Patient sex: F
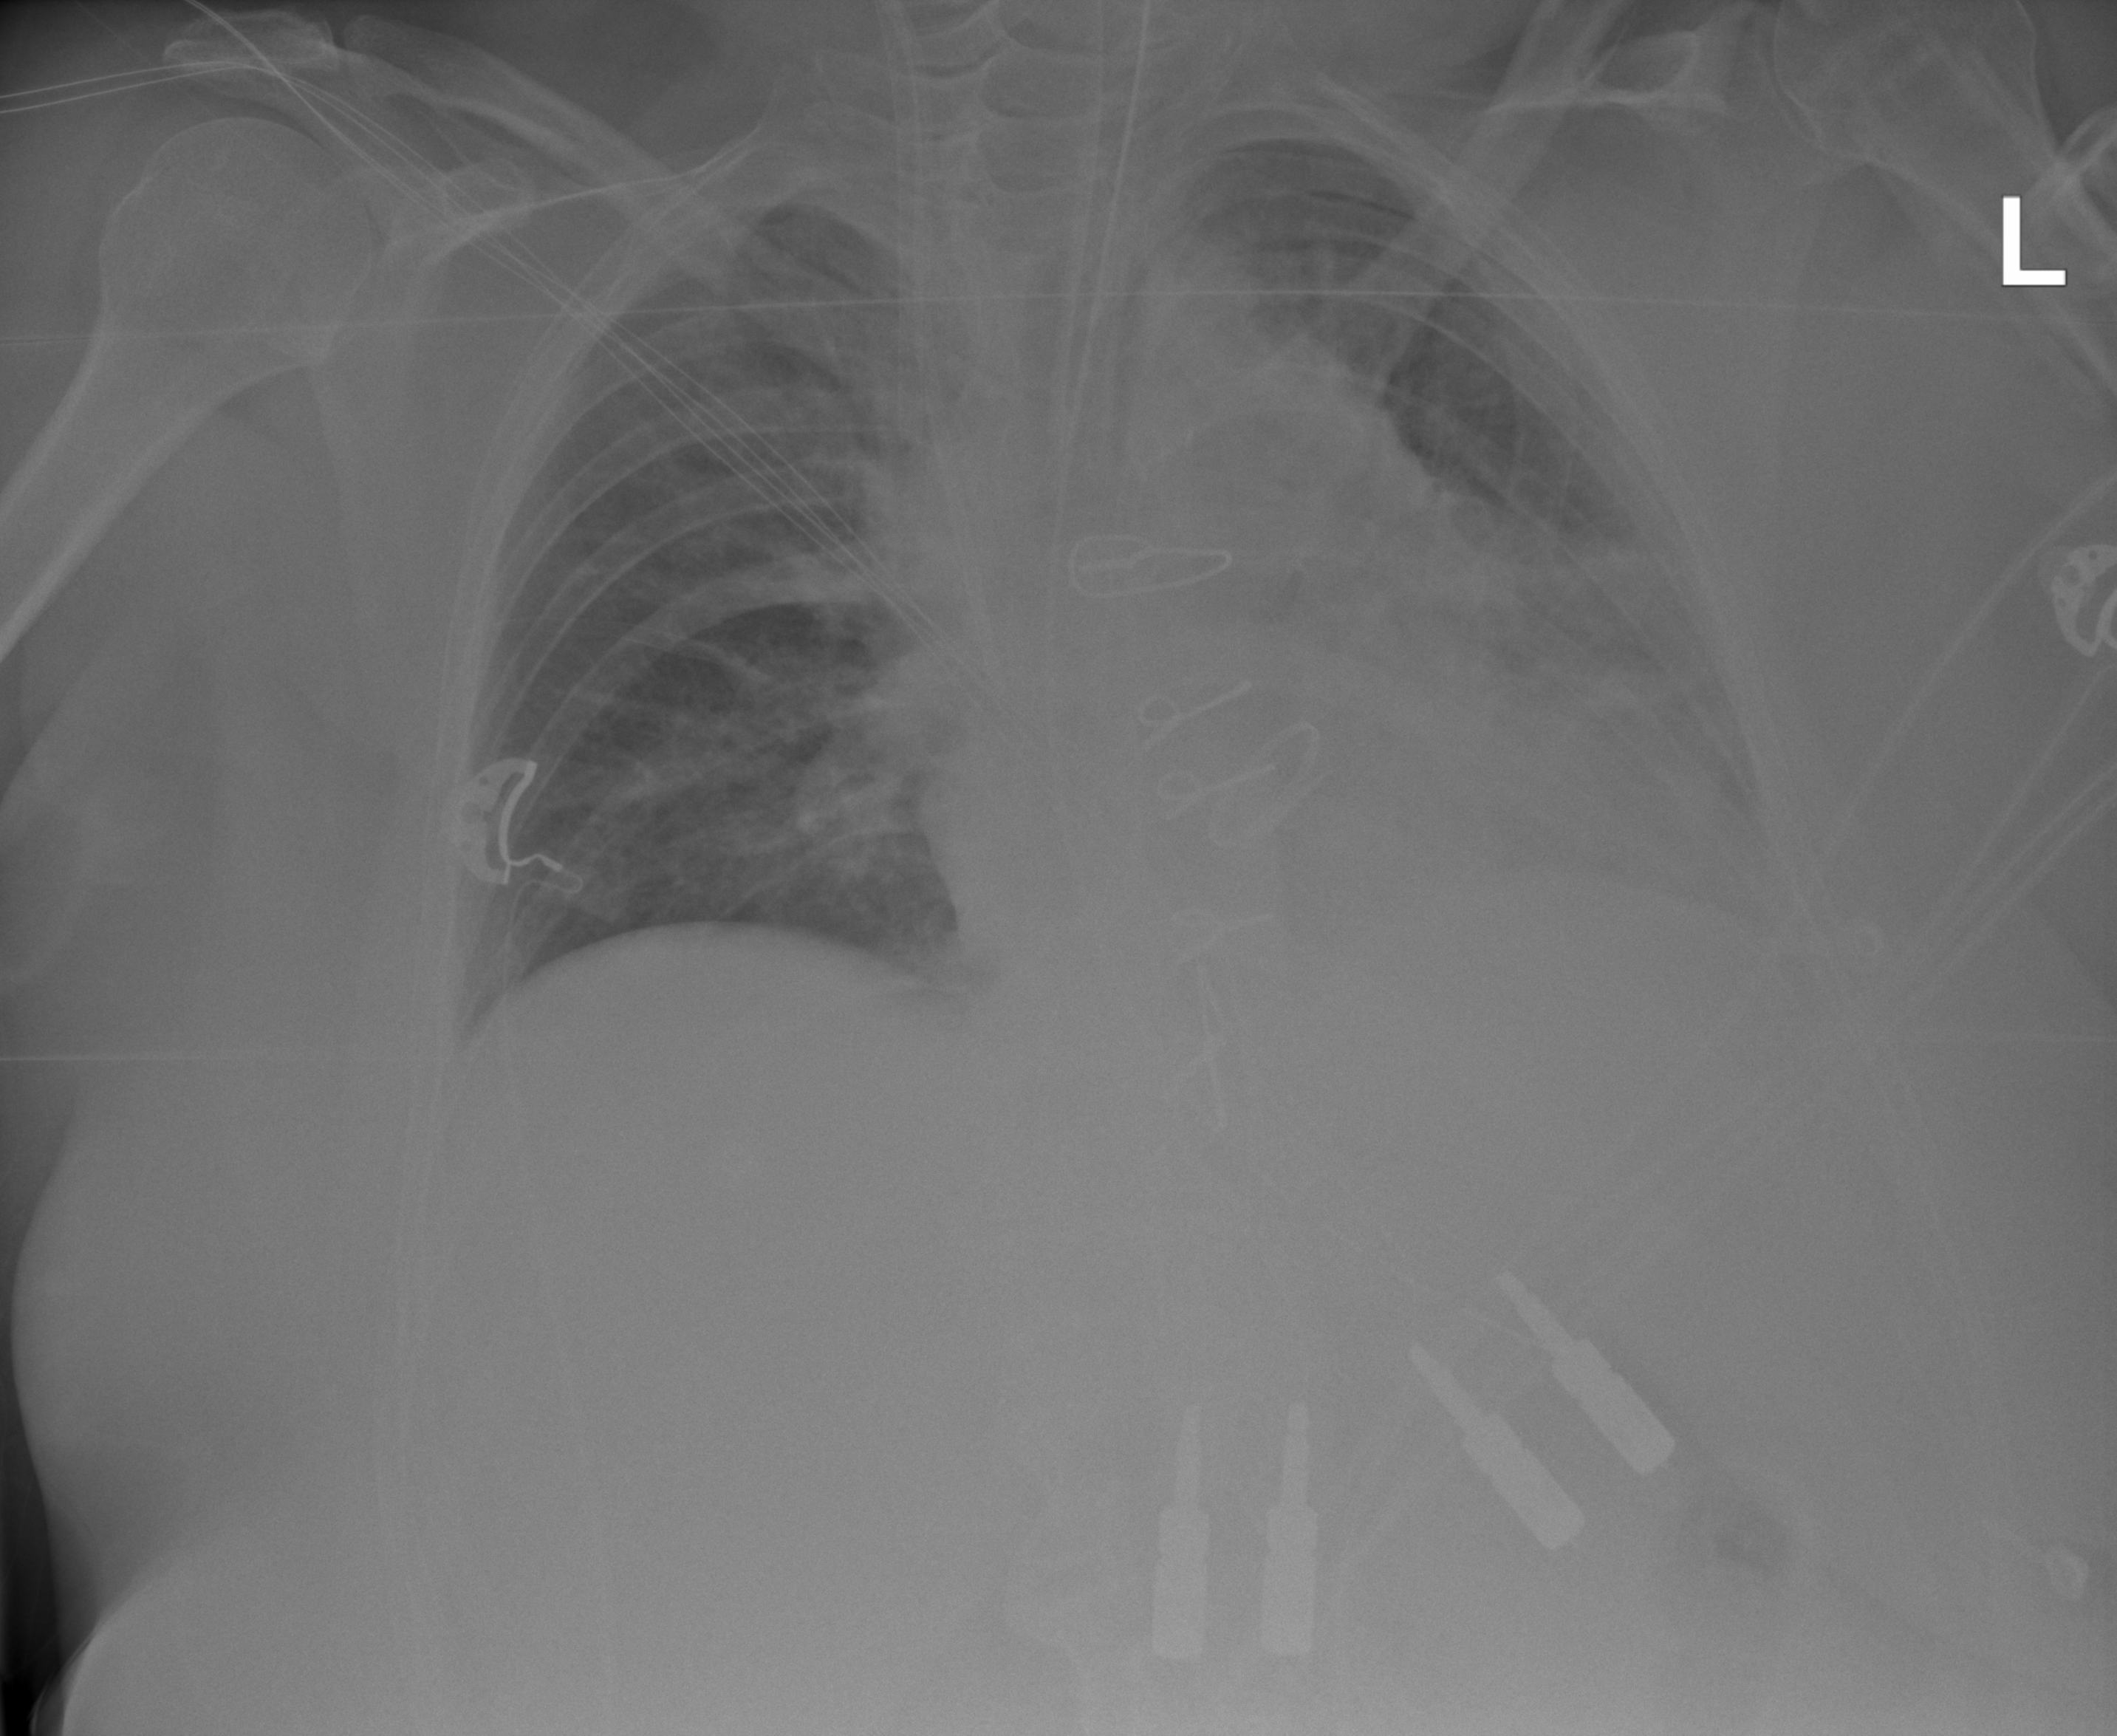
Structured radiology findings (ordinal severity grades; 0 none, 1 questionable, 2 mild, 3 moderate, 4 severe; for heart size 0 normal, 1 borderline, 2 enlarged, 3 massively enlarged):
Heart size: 2
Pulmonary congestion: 0
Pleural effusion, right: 0
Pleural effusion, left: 2
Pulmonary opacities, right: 0
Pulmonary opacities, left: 0
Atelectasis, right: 0
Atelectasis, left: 2